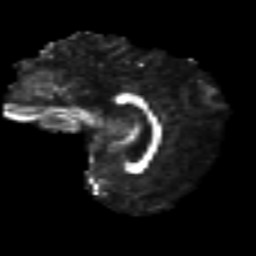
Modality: FA
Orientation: sagittal
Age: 29
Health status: ill
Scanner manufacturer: philips
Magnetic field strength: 3 T
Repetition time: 9 s
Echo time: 0.127 s